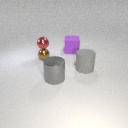
large purple rubber cube to the right of large gray metal cylinder